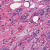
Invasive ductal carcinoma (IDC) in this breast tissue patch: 1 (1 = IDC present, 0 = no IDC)